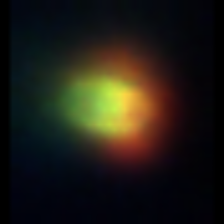
Taxon: NanoPlankton
Group: Other